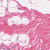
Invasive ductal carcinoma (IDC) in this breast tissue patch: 0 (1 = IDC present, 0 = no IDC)